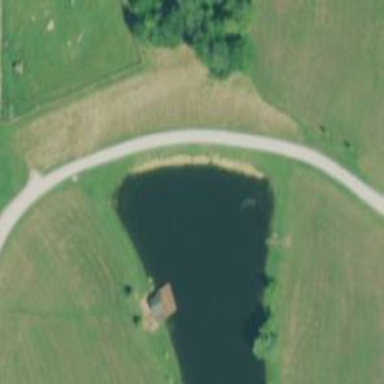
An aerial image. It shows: Pond surrounded by natural water.